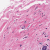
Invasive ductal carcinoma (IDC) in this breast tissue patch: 0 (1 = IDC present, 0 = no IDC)